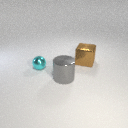
small cyan metal sphere behind large gray metal cylinder